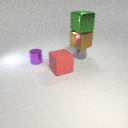
small purple metal cylinder in front of small gray metal cylinder